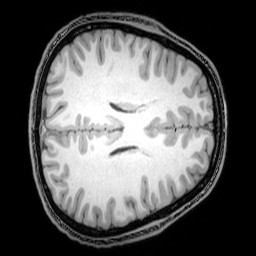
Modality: T1w
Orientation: axial
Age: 24
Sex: male
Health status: healthy
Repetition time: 0.081 s
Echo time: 0.037 s